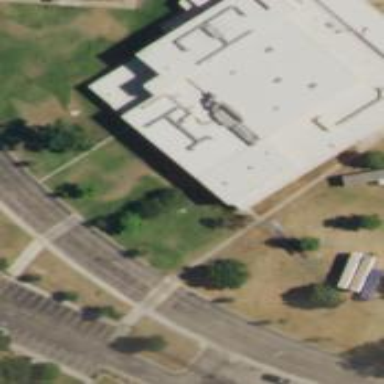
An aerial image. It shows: College building.